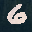
Label: 6